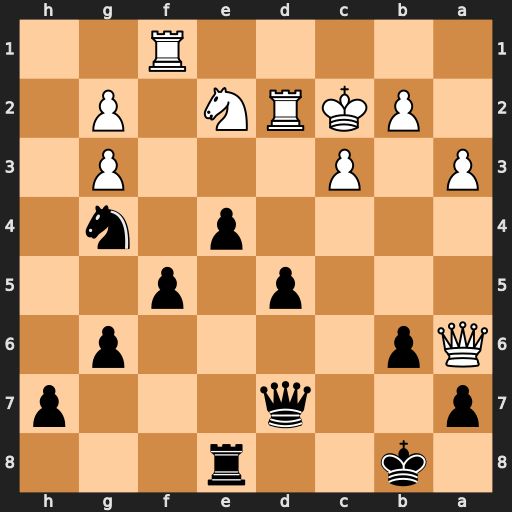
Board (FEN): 1k2r3/p2q3p/Qp4p1/3p1p2/4p1n1/P1P3P1/1PKRN1P1/5R2
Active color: b
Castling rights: -
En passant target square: -
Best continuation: Ne3+ Kc1 Nxf1